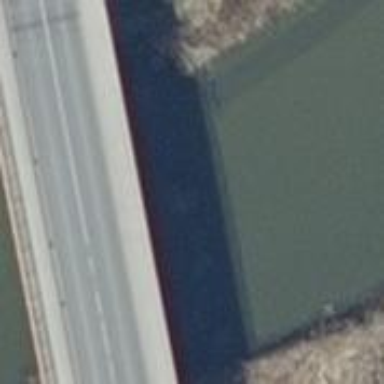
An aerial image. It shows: Man-made bridge.